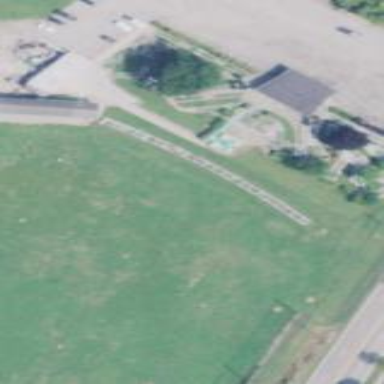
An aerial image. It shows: Miniature golf leisure land.